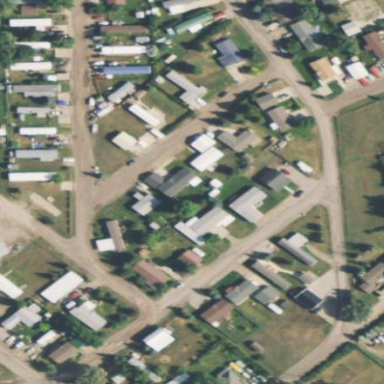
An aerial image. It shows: Single-family residential area.